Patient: sex M, age 73
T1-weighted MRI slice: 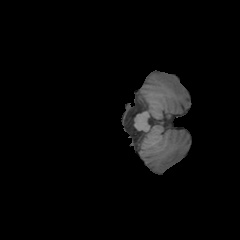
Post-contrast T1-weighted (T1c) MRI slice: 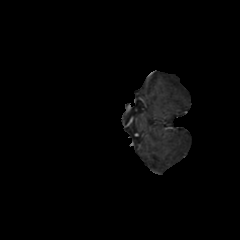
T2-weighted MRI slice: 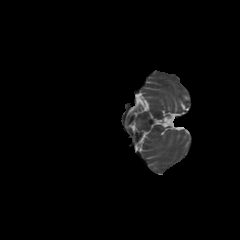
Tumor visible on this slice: no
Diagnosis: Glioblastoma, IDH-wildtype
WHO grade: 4